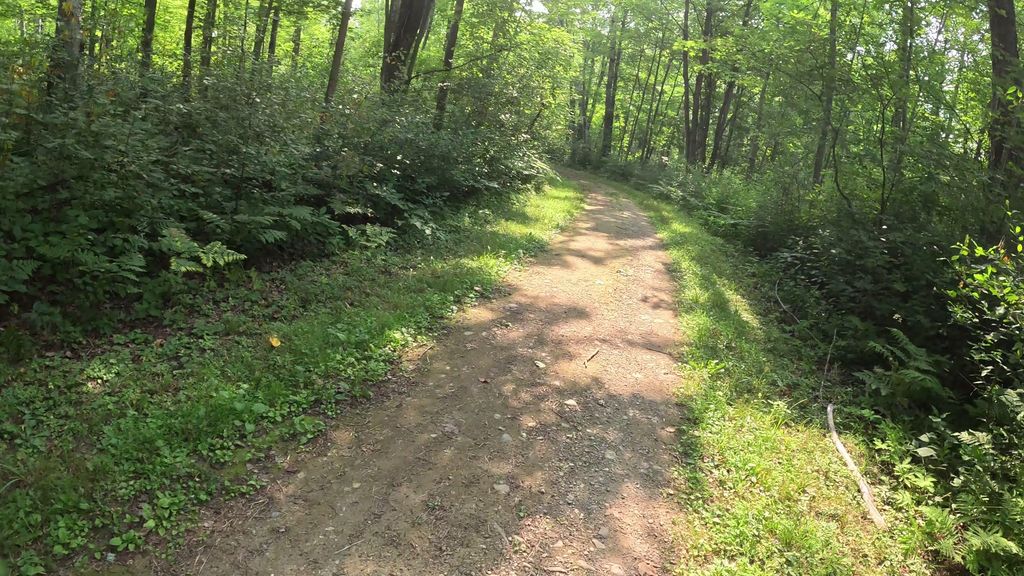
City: ottawa-gatineau